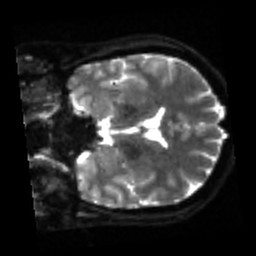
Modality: sbref
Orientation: coronal
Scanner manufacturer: siemens
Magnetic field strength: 3 T
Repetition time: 4 s
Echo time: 0.0594 s